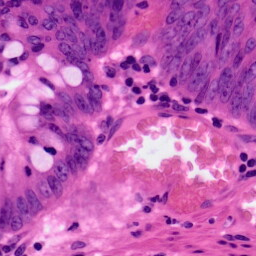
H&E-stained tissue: Colon